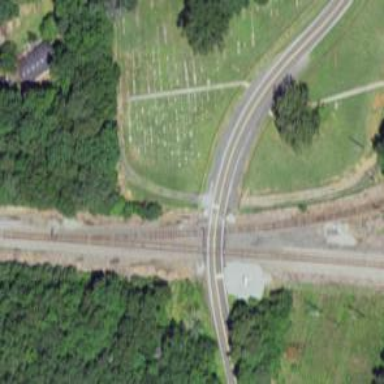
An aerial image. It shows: Railway level crossing.